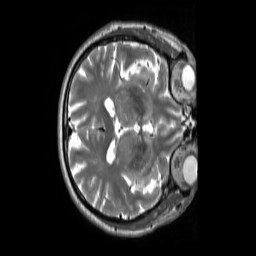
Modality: T2w
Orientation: axial
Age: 63
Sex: male
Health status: ill
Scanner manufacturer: siemens
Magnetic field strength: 3 T
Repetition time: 2.8 s
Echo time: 0.326 s